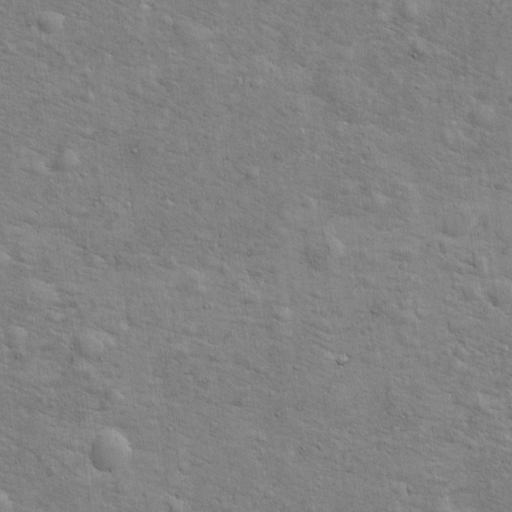
Classes present: Background